Question: I want to make something like this:

I tried to make it with core Graphics like this:
'''
float radius = CGRectGetWidth(rect)/2.0f - self.circleBorderWidth/2.0f;
float angleOffset = 0;
UIBezierPath *aPath = [UIBezierPath bezierPathWithArcCenter:CGPointMake(CGRectGetMidX(rect), CGRectGetMidY(rect))
radius:radius
startAngle:-angleOffset
endAngle:(mCircleSegs + 1)/(float)kCircleSegs*M_PI*2 - angleOffset
clockwise:YES];
CGPathRef shape = CGPathCreateCopyByStrokingPath(aPath.CGPath, NULL, 3, kCGLineCapSquare, kCGLineJoinMiter, 1.0f);
CGContextRef ctx = UIGraphicsGetCurrentContext();
CGContextAddPath(ctx, shape);
CGContextClip(ctx);
AngleGradientLayer *angle = [[AngleGradientLayer alloc] init];
angle.colors = [NSArray arrayWithObjects:
(id)[UIColor colorWithRed:0 green:0 blue:0 alpha:1].CGColor,
(id)[UIColor colorWithRed:1 green:1 blue:1 alpha:1].CGColor,
nil];
CGContextClipToRect(ctx, self.bounds);
[angle drawInContext:ctx];
[angle release];
'''
But I think I am on the wrong track here. It doesn't look like the example. Is CoreGraphics able to draw something like this? how?
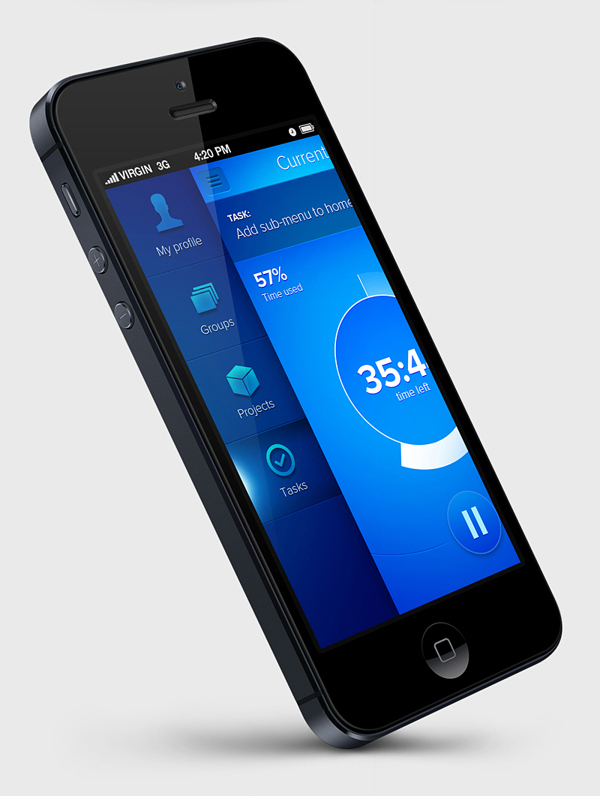
Answer: The bezier path you use as a clip seems to be just a fraction of a circle, while in the image you show, the path is more complex : 2 fractions of a circle, linked by 2 lines, the whole path having a 'ring' shape.
This approach should work, I used it for a timer with the same kind of look.
Although I didn't used directly <URL>rect' method to return a UIImage.
But I had to rotate this image by + PI/2, as Pavlov gradient angular gradient starts horizontally.
I use a UIImage, because it's a background that DOESN'T change, so I saved an instance of this UIImage in my layer, and draw it whenever I update the clipping path
'''
- (void)drawInContext:(CGContextRef)ctx
{
UIBezierPath *currentPath = [self timerPath];
// other drawing code for glow (shadow) and white stroke)
CGContextAddPath(ctx, currentPath.CGPath);
// clip !
CGContextClip(ctx);
CGContextDrawImage(ctx, self.bounds, _circularGradientImage.CGImage);
//_circularGradientImage from modified newImageGradientInRect method.
}
'''
Here's what I get :